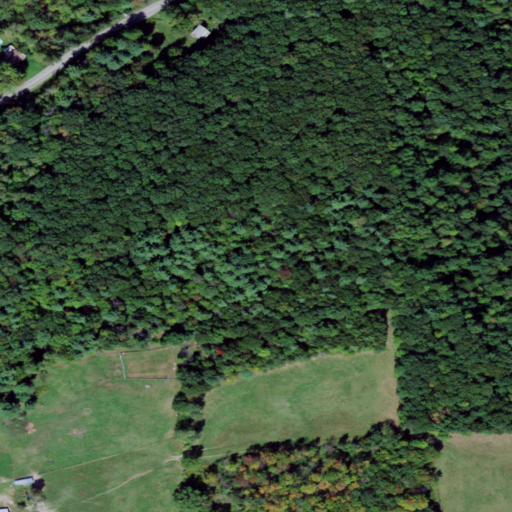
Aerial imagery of mountain in New York named Rose Hill containing deciduous forest, pasture, mixed forest, open development, and medium intensity development